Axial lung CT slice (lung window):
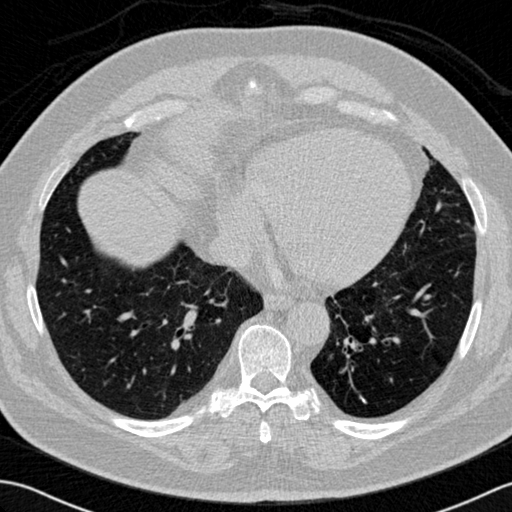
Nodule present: no